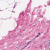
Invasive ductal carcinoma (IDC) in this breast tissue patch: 0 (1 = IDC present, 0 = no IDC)